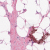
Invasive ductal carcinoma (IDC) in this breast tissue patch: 0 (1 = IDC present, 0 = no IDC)